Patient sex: M
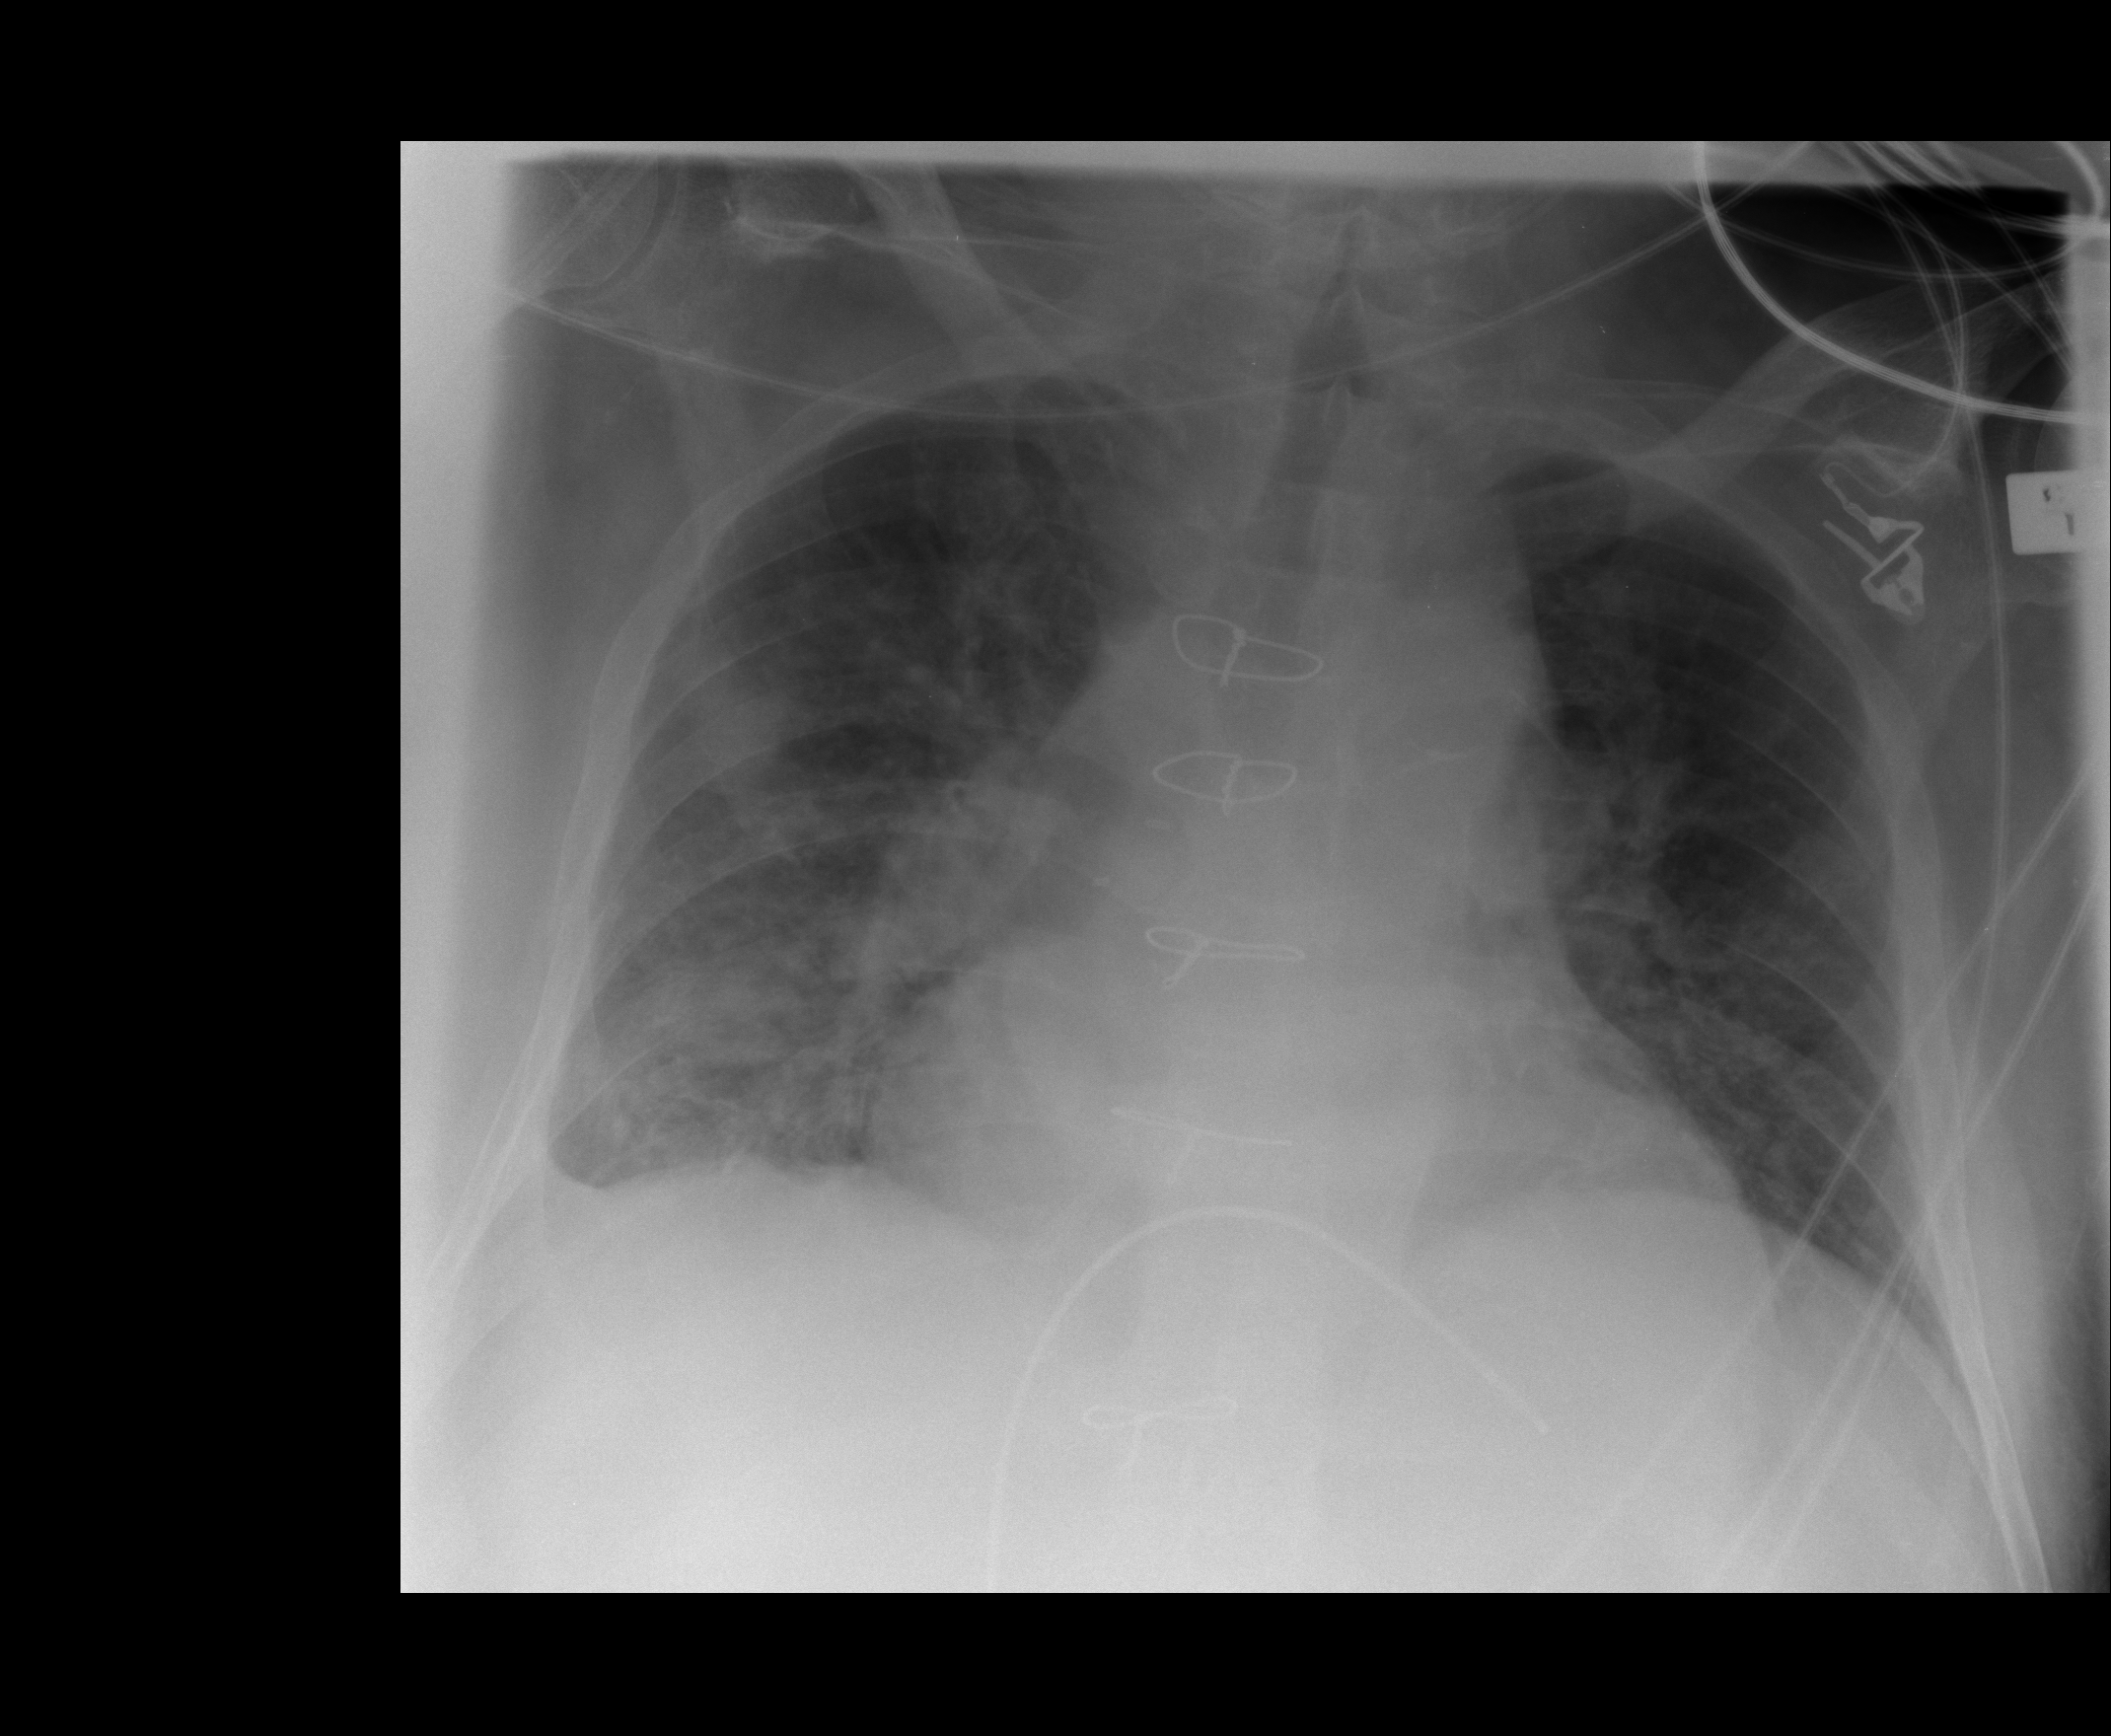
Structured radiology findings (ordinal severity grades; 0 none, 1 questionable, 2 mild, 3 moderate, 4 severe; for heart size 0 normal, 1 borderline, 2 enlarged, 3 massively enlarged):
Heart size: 2
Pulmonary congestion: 3
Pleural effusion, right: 1
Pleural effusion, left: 0
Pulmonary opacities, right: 3
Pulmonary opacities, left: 2
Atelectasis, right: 2
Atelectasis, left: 2